Question: I wanna show the notification like messaging app Line, both on main screen and on any application it shows a notification box with the message in it for a seconds and disappear then.
something like this:

so what are possible ways to do this ? is it a custom Toast? or custom Dialog?
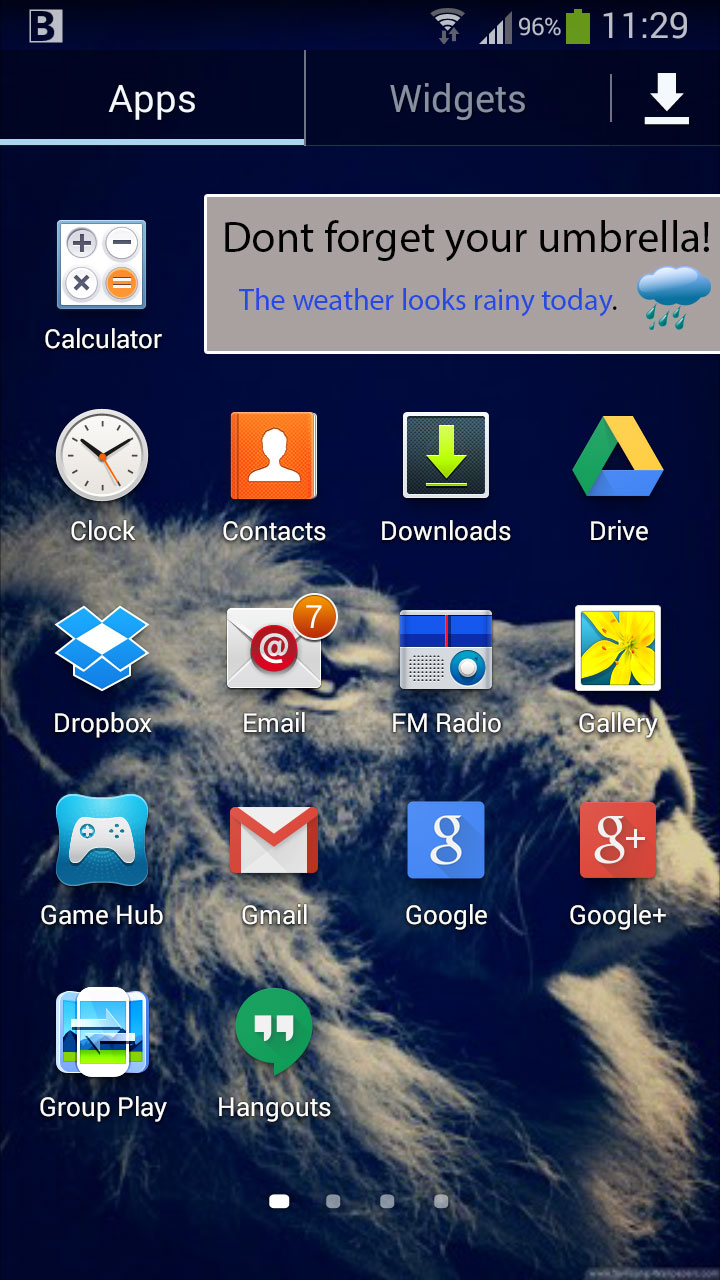
Answer: You have to create a window animation like this :
MyService.java
'''
import android.app.Service;
import android.content.Context;
import android.content.Intent;
import android.graphics.PixelFormat;
import android.os.IBinder;
import android.view.LayoutInflater;
import android.view.View;
import android.view.ViewGroup;
import android.view.WindowManager;
/**
* Created by darshan.mistry on 7/18/2015.
*/
public class MyService extends Service {
View mView;
@Override
public IBinder onBind(Intent intent) {
return null;
}
@Override
public void onCreate() {
super.onCreate();
// instance of WindowManager
WindowManager mWindowManager = (WindowManager) getSystemService(WINDOW_SERVICE);
LayoutInflater mInflater = (LayoutInflater)
getSystemService(Context.LAYOUT_INFLATER_SERVICE);
// inflate required layout file
mView = mInflater.inflate(R.layout.abc, null);
// attach OnClickListener
mView.findViewById(R.id.someView).setOnClickListener(new View.OnClickListener() {
@Override
public void onClick(View v) {
// you can fire an Intent accordingly - to deal with the click event
// stop the service - this also removes 'mView' from the window
// because onDestroy() is called - that's where we remove 'mView'
stopSelf();
}
});
// the LayoutParams for 'mView'
// main attraction here is 'TYPE_SYSTEM_ERROR'
// as you noted above, 'TYPE_SYSTEM_ALERT' does not work on the lockscreen
// 'TYPE_SYSTEM_OVERLAY' works very well but is focusable - no click events
// 'TYPE_SYSTEM_ERROR' supports all these requirements
WindowManager.LayoutParams mLayoutParams = new WindowManager.LayoutParams(
ViewGroup.LayoutParams.WRAP_CONTENT,
ViewGroup.LayoutParams.WRAP_CONTENT, 0, 0,
WindowManager.LayoutParams.TYPE_SYSTEM_ERROR,
WindowManager.LayoutParams.FLAG_SHOW_WHEN_LOCKED
| WindowManager.LayoutParams.FLAG_DISMISS_KEYGUARD
| WindowManager.LayoutParams.FLAG_TURN_SCREEN_ON
| WindowManager.LayoutParams.FLAG_KEEP_SCREEN_ON,
PixelFormat.RGBA_8888);
// finally, add the view to window
mWindowManager.addView(mView, mLayoutParams);
}
@Override
public void onDestroy() {
super.onDestroy();
// remove 'mView' from the window
removeNow();
}
// Removes 'mView' from the window
public void removeNow() {
if (mView != null) {
WindowManager wm = (WindowManager) getSystemService(WINDOW_SERVICE);
wm.removeView(mView);
}
}
}
'''
MyReceiver.java
'''
import android.content.BroadcastReceiver;
import android.content.Context;
import android.content.Intent;
/**
* Created by darshan.mistry on 7/18/2015.
*/
public class MyReciver extends BroadcastReceiver {
@Override
public void onReceive(Context context, Intent intent) {
Intent intent1 = new Intent(context, MyService.class);
context.startService(intent1);
}
}
'''
In the manifest file, add the permission:
'''
<!-- [My service and reciver] -->
<service
android:name=".MyService"
android:exported="true" />
<receiver android:name=".MyReciver">
<intent-filter>
<action android:name="com.tutorialspoint.CUSTOM_INTENT"></action>
</intent-filter>
</receiver>
'''
MyService class xml file :
'''
<RelativeLayout xmlns:android="http://schemas.android.com/apk/res/android"
xmlns:tools="http://schemas.android.com/tools"
android:layout_width="fill_parent"
android:layout_height="100dp"
android:background="@android:color/white">
<TextView
android:id="@+id/someView"
android:layout_width="fill_parent"
android:layout_height="100dp"
android:layout_gravity="center"
android:background="@android:color/white"
android:gravity="center"
android:text="This is Demo"
android:textColor="@android:color/black" />
</RelativeLayout>
'''
You have to call MyService from where you have got notification add below lines:
'''
Intent intent = new Intent();
intent.setAction("com.tutorialspoint.CUSTOM_INTENT");
sendBroadcast(intent);
'''
This is a simple example so you have got ideas how to implement notification like line app.